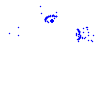
Particle: proton